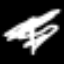
Label: fork